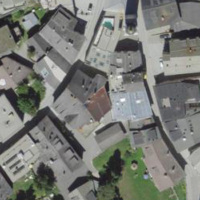
EUNIS habitat code: 54
Species observed at this site:
Chamaenerion angustifolium
Fritillaria meleagris